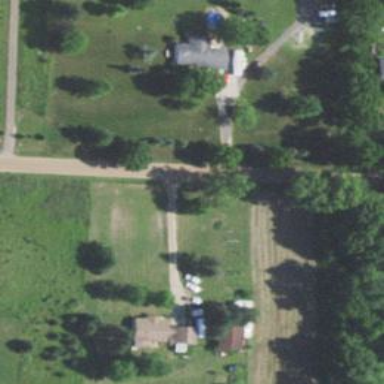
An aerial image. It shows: Driveway.